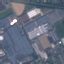
Land use / land cover class: Industrial